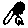
Label: square